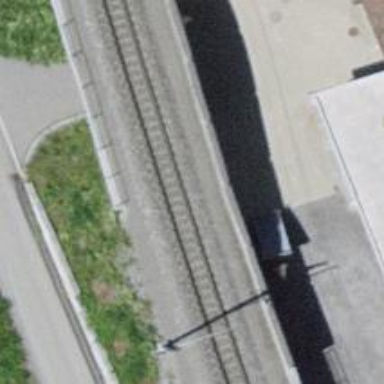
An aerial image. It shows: Narrow-gauge railway track with 1 electrified contact line.